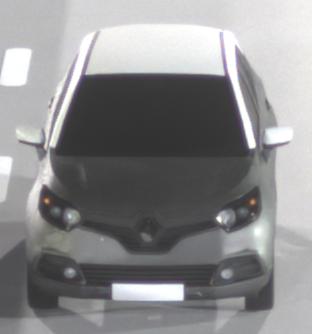
Make: Renault
Model: Captur ENERGY TCe 90
Detailed model: Captur (I)
Model produced from: 2013/06
Model produced until: 2015/05
Doors: 5
Color: gray
Road condition: dry road
Daytime: night
Contrast: high contrast